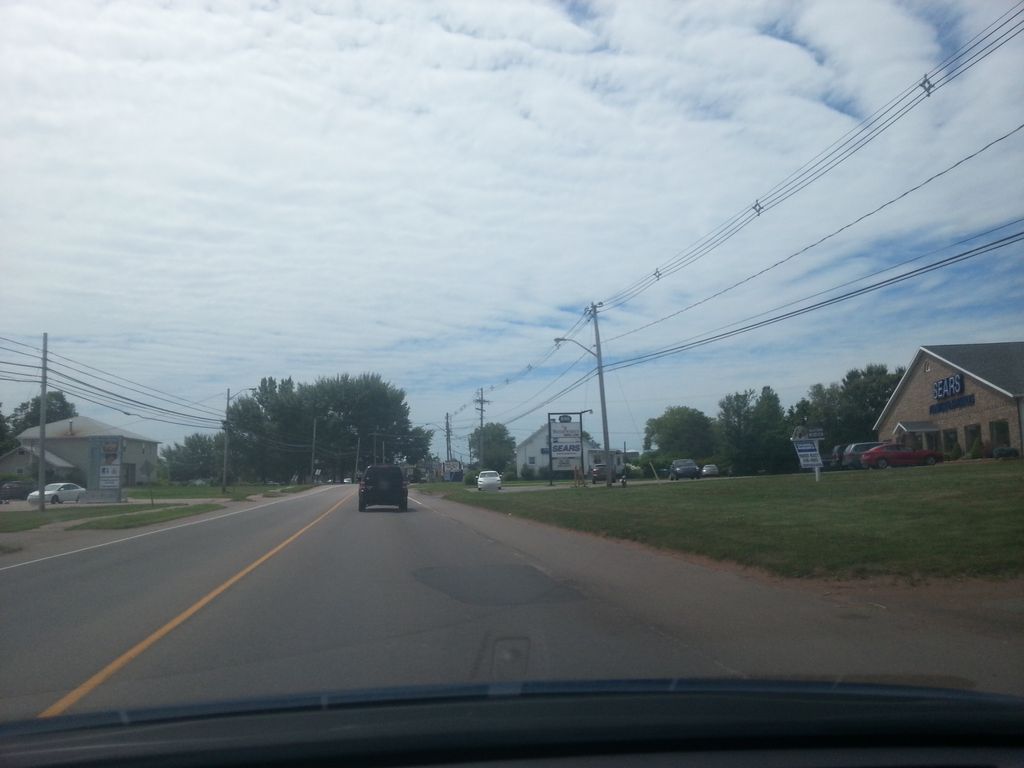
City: charlottetown